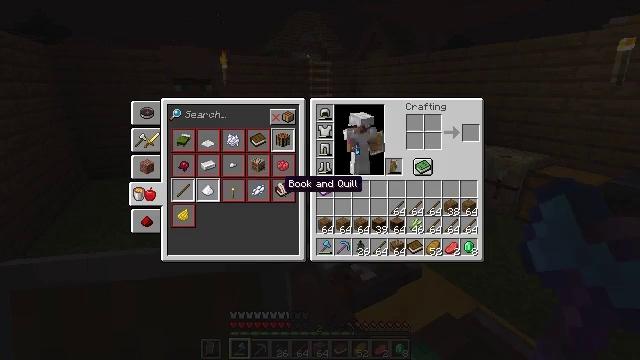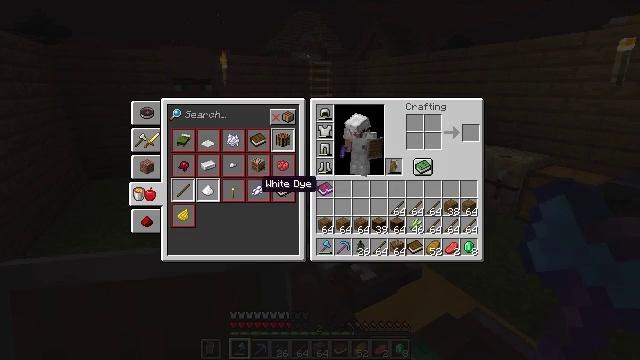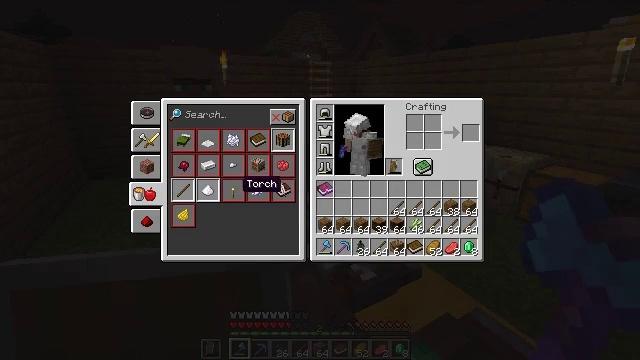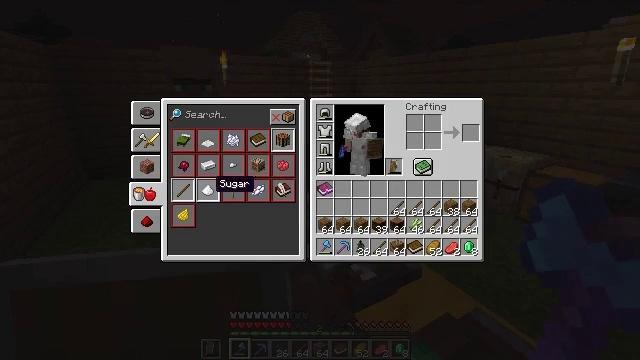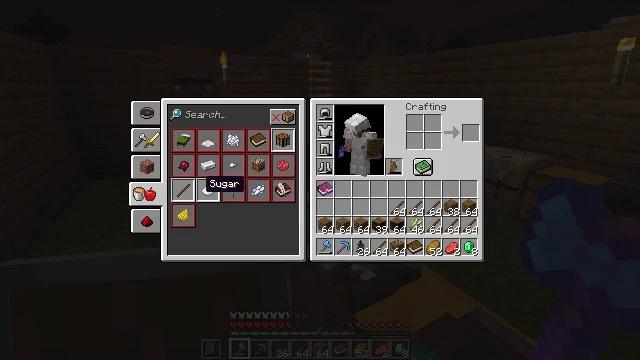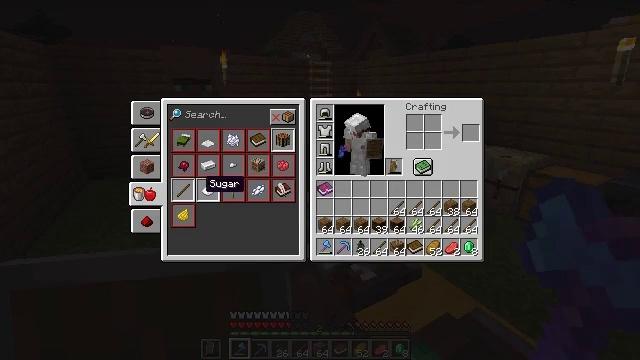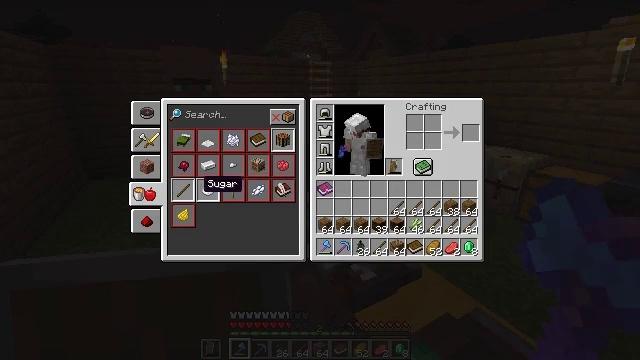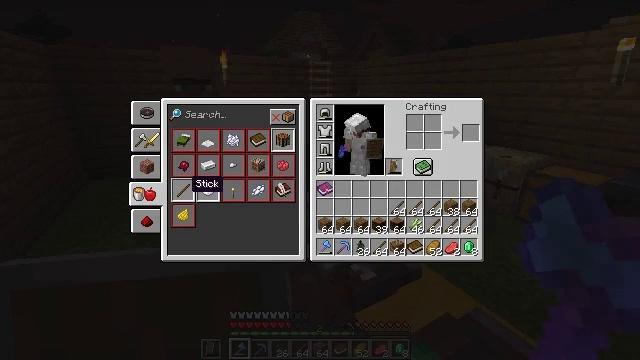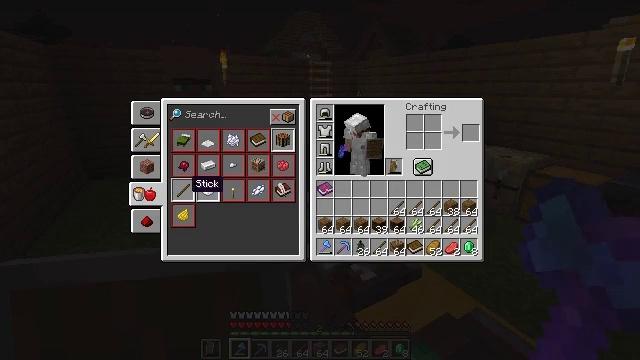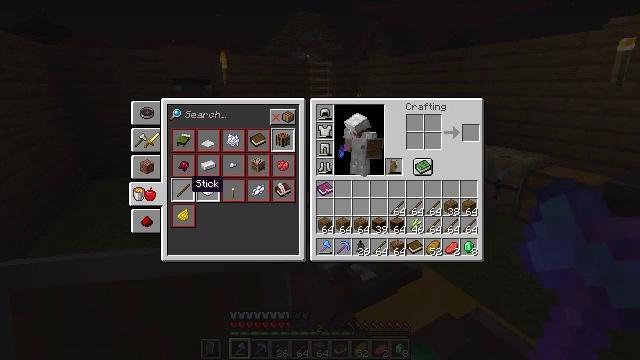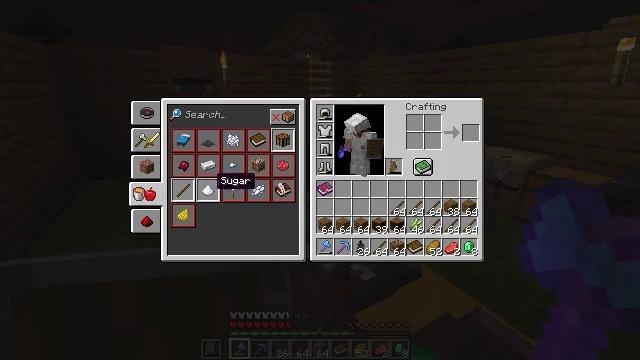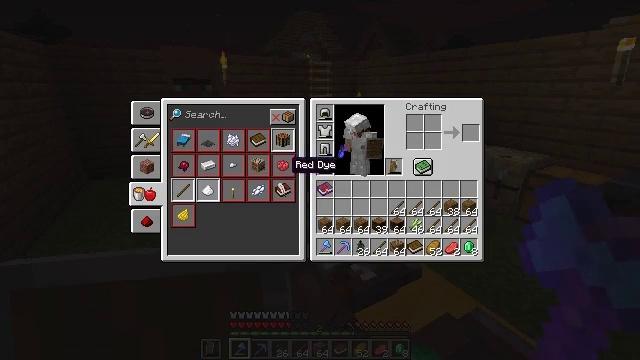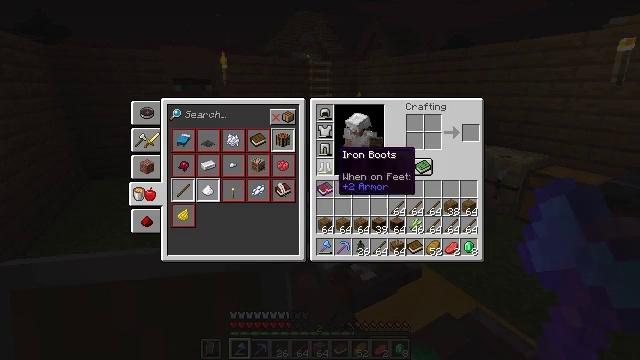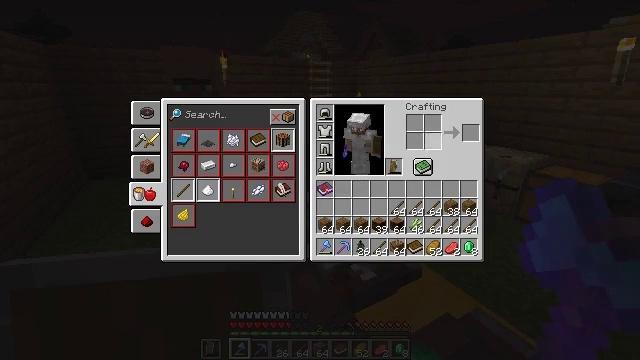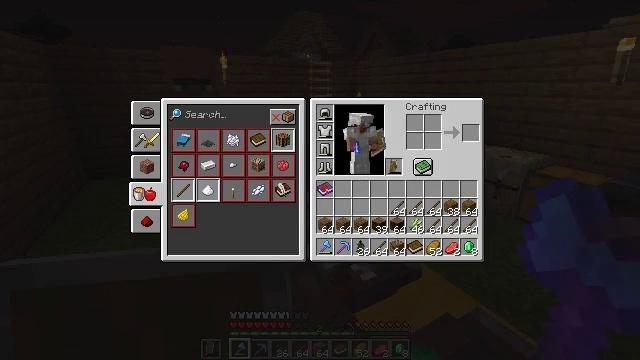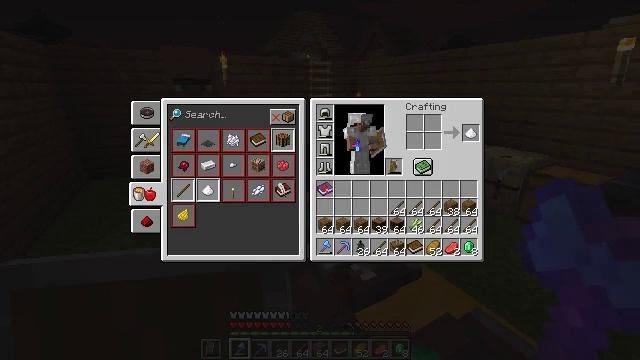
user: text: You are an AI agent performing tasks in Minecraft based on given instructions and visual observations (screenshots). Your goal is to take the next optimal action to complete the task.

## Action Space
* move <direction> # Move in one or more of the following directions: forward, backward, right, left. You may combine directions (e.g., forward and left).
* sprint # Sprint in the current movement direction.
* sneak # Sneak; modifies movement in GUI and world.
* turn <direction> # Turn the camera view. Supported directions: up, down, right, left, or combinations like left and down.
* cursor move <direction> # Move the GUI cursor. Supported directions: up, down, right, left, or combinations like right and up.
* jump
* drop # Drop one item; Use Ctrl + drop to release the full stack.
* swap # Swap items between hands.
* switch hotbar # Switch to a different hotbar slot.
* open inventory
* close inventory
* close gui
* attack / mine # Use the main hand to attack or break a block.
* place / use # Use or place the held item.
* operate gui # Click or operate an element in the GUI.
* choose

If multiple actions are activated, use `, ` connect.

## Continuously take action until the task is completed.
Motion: motion action
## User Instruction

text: Turn sugarcane into sugar.
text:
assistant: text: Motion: sneak, cursor move left, open gui
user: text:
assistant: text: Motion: sneak, cursor move left
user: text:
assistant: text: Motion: sneak, cursor move left
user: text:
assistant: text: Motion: sneak, cursor move left
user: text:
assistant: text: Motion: sneak
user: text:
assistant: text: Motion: sneak
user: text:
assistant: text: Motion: sneak, cursor move left
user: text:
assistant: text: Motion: sneak
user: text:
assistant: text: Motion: sneak
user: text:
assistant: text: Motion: sneak, cursor move right, operate gui
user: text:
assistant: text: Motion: sneak, cursor move right and up
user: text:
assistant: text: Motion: sneak, cursor move right and up
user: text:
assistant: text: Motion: sneak, cursor move right and up
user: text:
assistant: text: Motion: sneak, cursor move right and up
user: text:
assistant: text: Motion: sneak
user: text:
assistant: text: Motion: sneak
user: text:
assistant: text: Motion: sneak
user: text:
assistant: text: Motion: sneak
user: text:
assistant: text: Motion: sneak
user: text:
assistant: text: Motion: sneak, operate gui
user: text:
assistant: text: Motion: sneak, operate gui
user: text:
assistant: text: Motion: sneak, operate gui
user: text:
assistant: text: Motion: sneak, cursor move left
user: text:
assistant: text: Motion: sneak, cursor move left and down
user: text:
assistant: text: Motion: sneak